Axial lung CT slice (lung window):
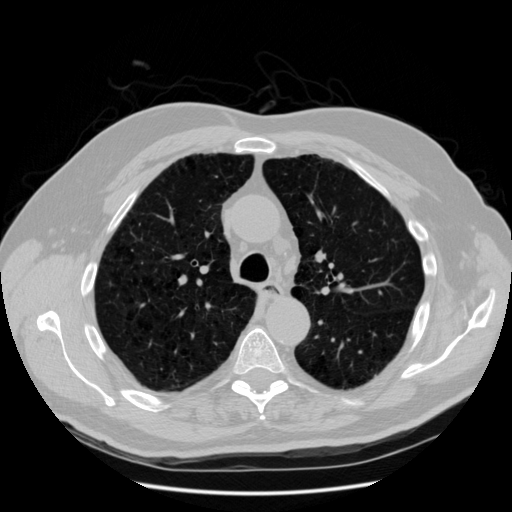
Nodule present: no